Question: I've got a div with a class of 'screenshot' (in pink), and inside it is an image element and a heading element (in blue). As you can see in the image below; the h3 tag is not being contained by its fixed width parent. How can I contain the heading element inside the parent div so it's width is the same? Specifying width, margin, padding etc. doesn't work.
HTML:
'''
<div class="screenshot"><a href="#">
<img src="img/vert_img1.png" alt="Image description">
<h3>Heading #1</h3>
</a>
</div>
'''
CSS:
'''
#screenshots .screenshot
{
background: pink;
width: 209px;
margin: 2px;
padding-bottom: 1px;
}
.screenshot a img
{
width: 200px;
height: 150px;
margin-right: 0px;
}
.screenshot a h3
{
background-color: blue;
margin-bottom: 10px;
text-align: center;
width: 209px;
}
'''

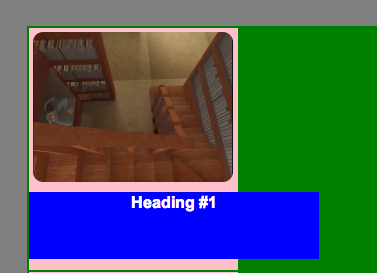
Answer: Does <URL> fix the problem you have?
I have fixed the markup, as I notice that other comments have already highlighted, since it is not valid to have an 'h3' (or any block level element) inside an 'a'.